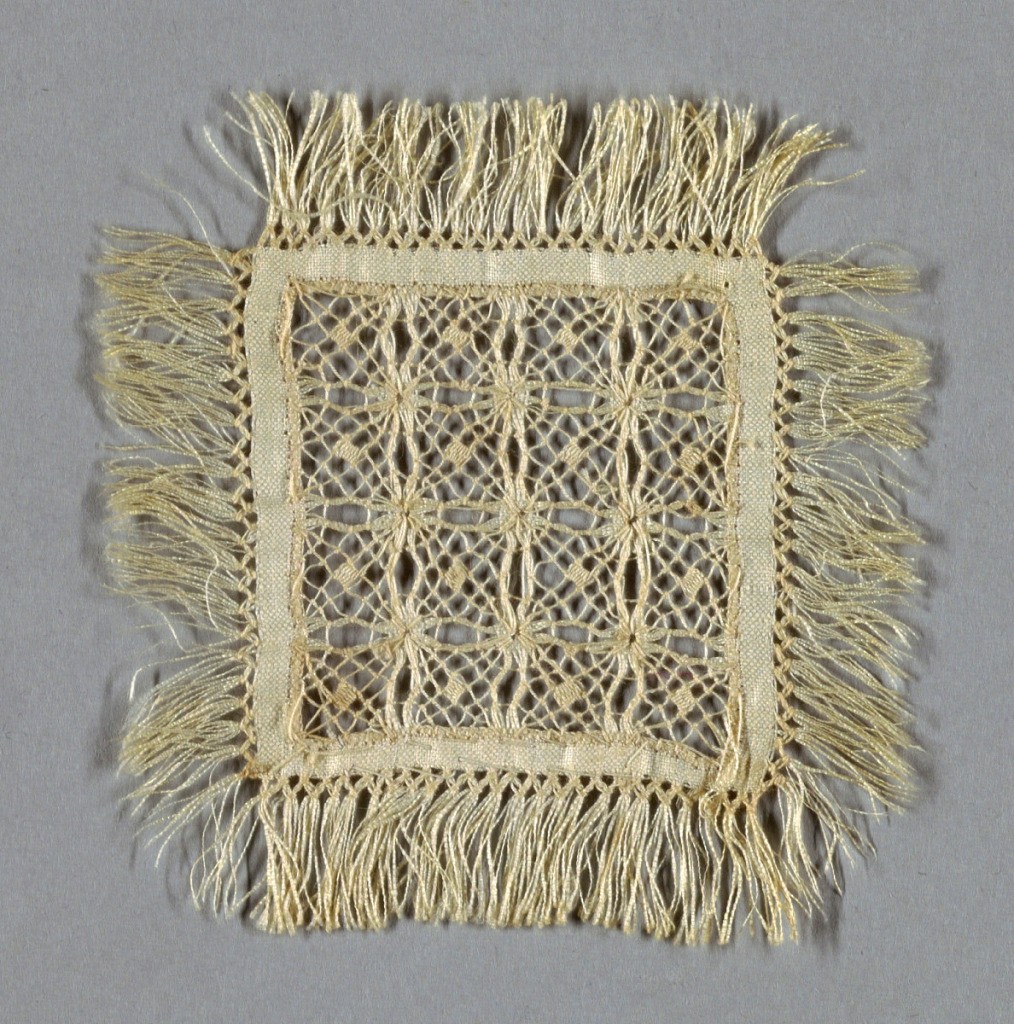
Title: Sample
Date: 1892
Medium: linen Technique: grid of withdrawn element with needle lace, reticella style
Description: Square of fringed linen with center portion ornamented with drawn and cutwork with lace stitches. One of six samples mounted on a piece of blue satin ribbon.